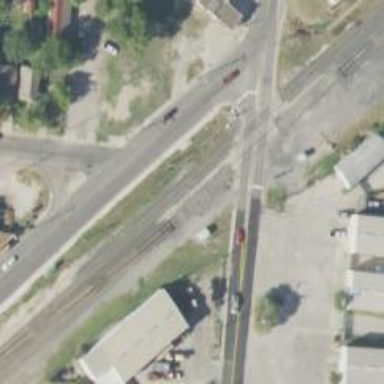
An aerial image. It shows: Railway crossing with lights and saltire markers.